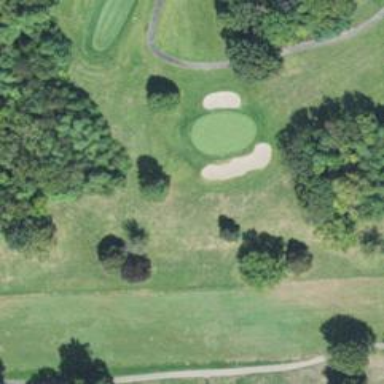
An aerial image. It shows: Golf hole.